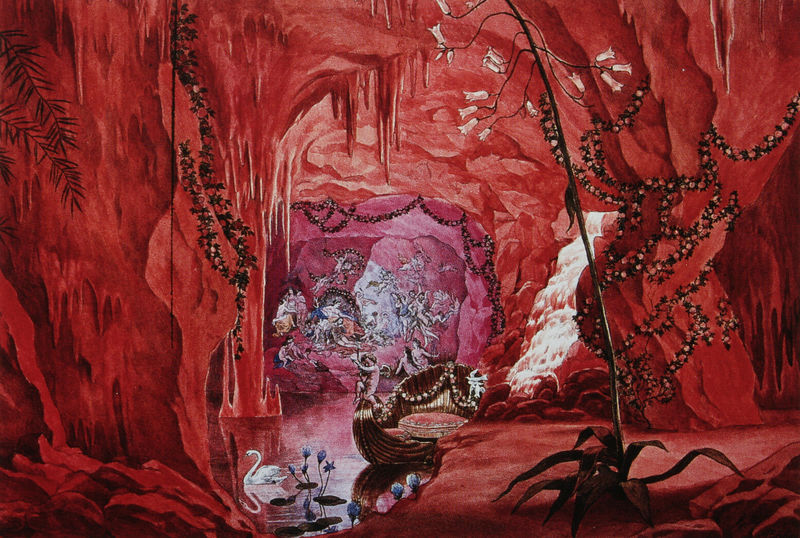
Titel: Ansicht der Linderhofer Grotte
Künstler: Heinrich Breling
Schlagwörter: blau, blätter, wasser, weiß, fluss, menschen, see, ufer, blumen, frau, zeichnung, blüten, rosen, rot, tanz, öl, gold, innen, girlande, pflanzen, höhle, perlen, wasserfall, boot, engel, putte, putto, ranken, schiff, schwan, lila, violett, kissen, pink, traum, stengel, ranke, girlanden, gruselig, grotte, seerosen, amor, putten, unheimlich, fantasie, schatz, ludwig, fantasy, lagune, unterwelt, glockenblume, schiffchen, nachen, gondel, neuschwanstein, verwunschen, bot, barke, märchenhaft, zauberhaft, lohengrin, blatter, tropfsteine, stalagtiten, fehlfarben, trofsteinhöhle